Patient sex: M
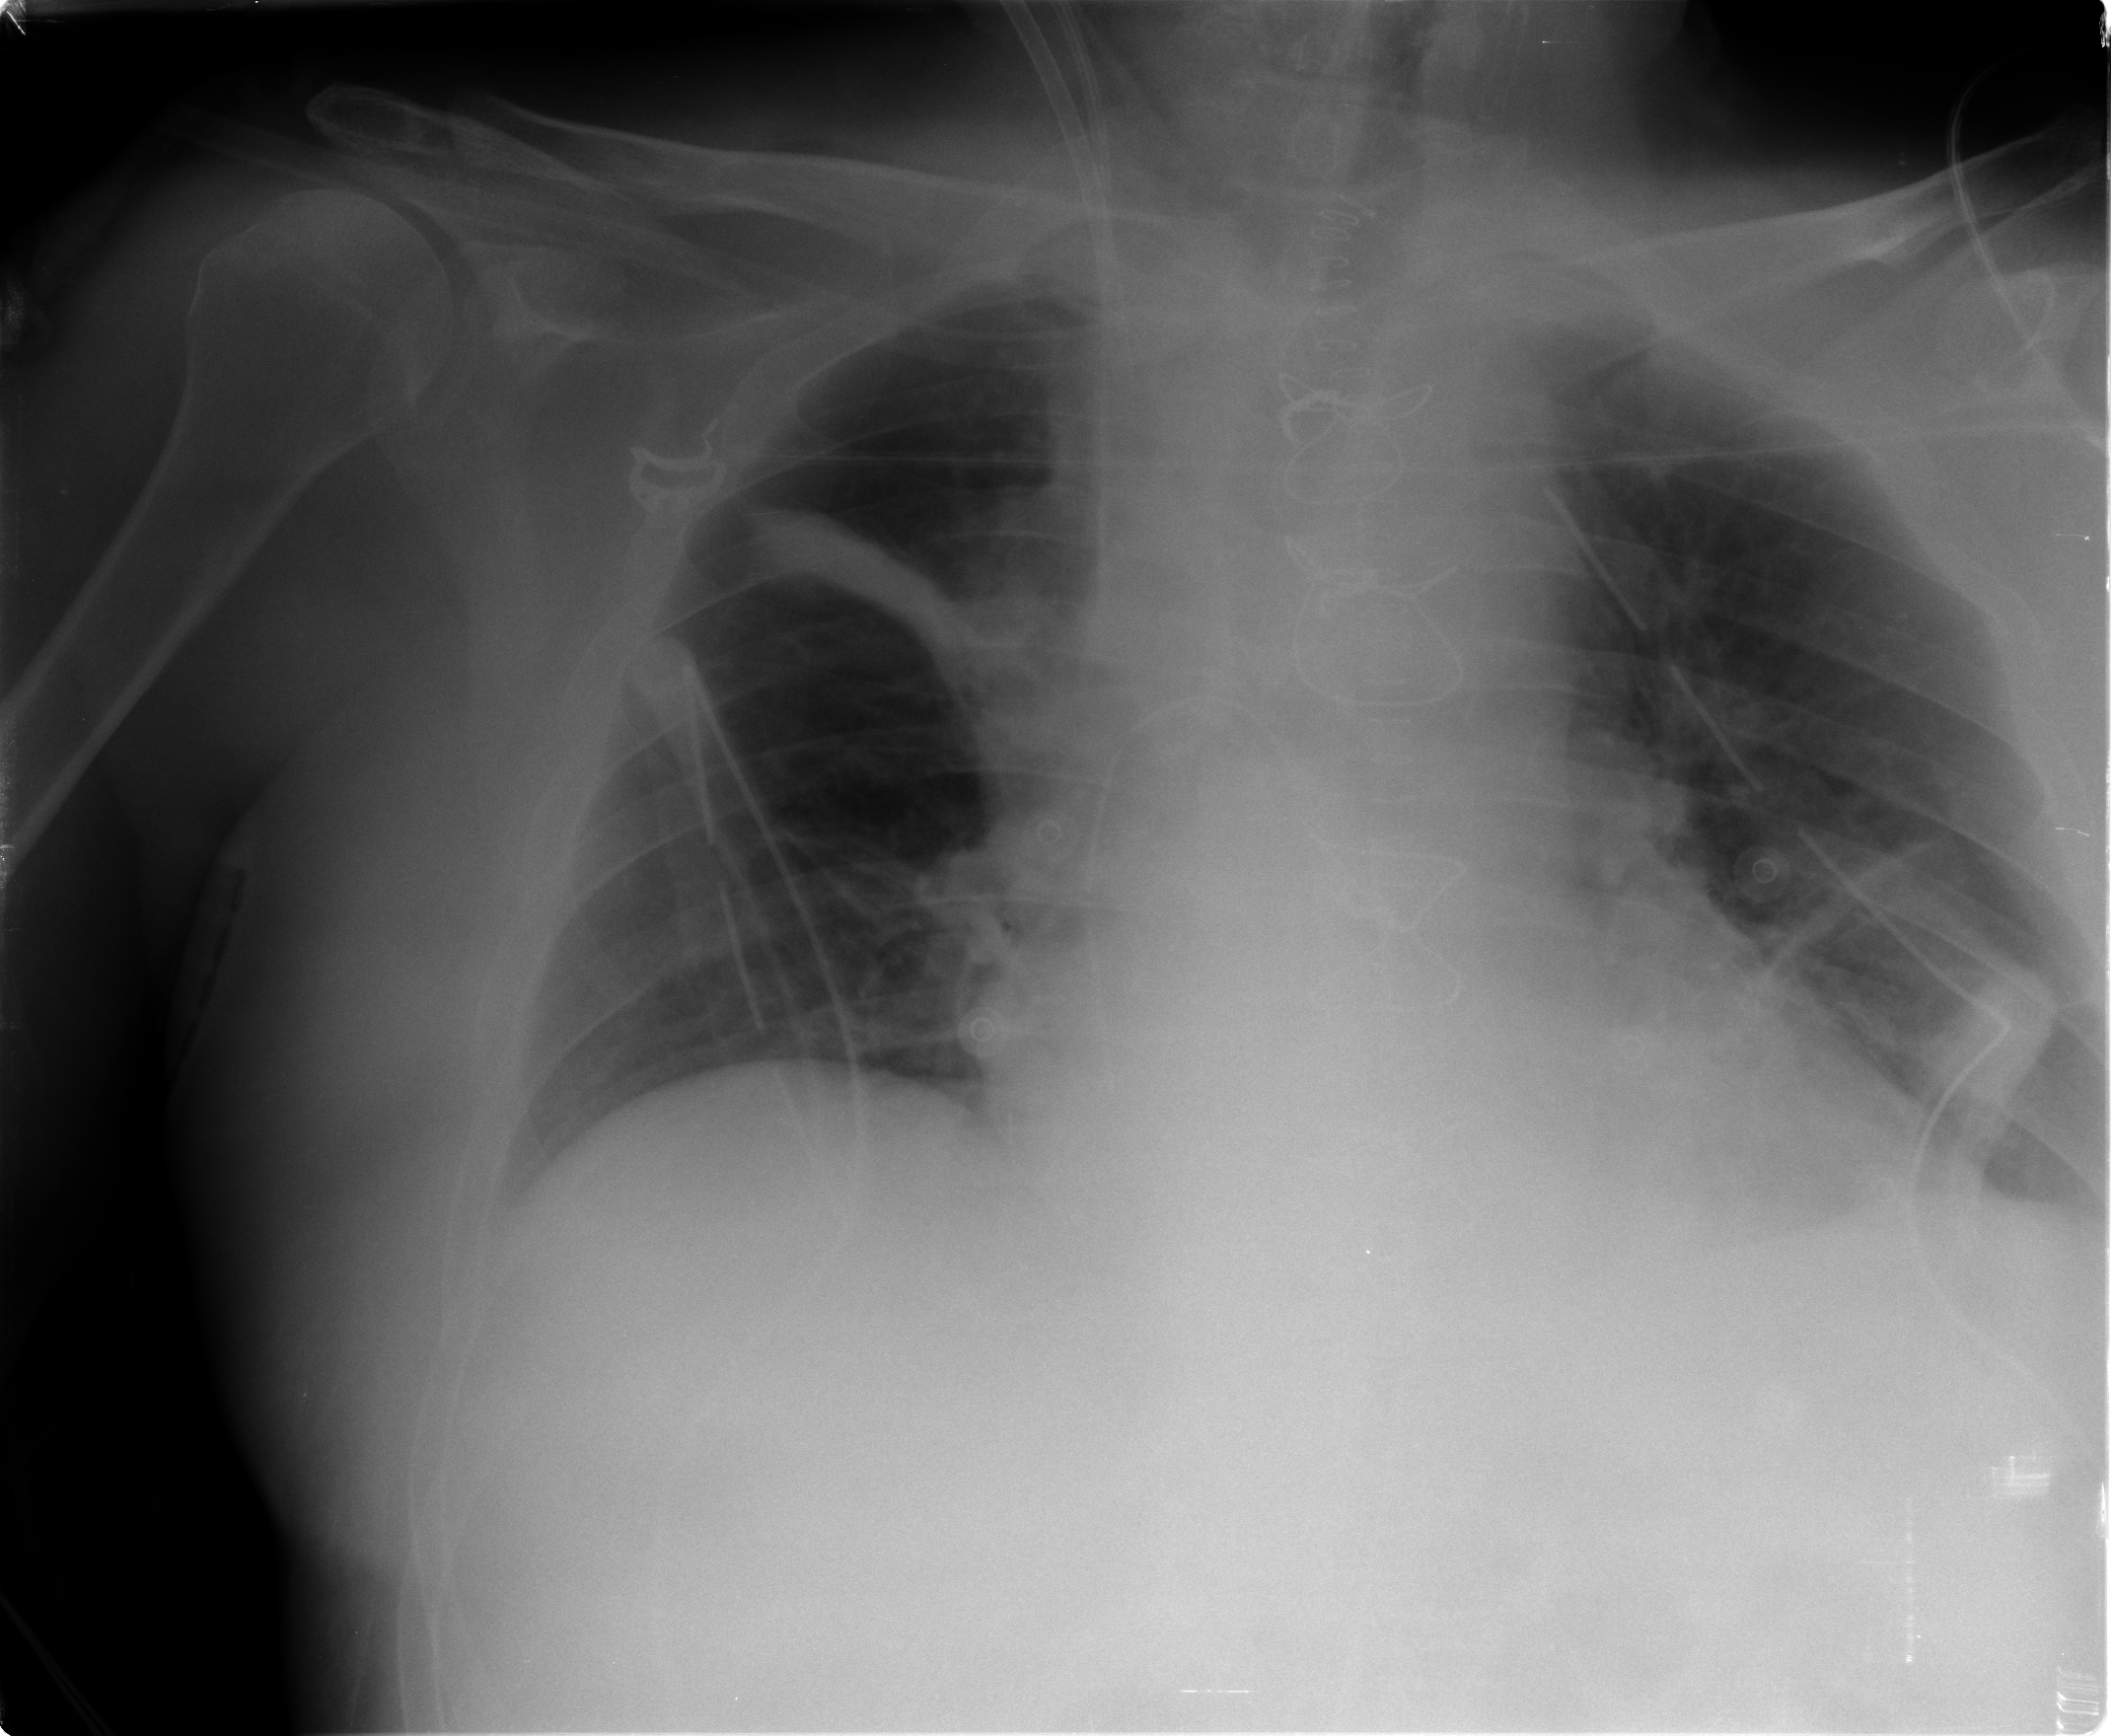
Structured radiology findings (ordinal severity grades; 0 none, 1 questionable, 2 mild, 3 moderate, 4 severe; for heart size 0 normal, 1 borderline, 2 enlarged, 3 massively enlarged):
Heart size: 0
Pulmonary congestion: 0
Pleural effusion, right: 0
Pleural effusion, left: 0
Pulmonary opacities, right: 0
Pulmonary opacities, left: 0
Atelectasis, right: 2
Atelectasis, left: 2